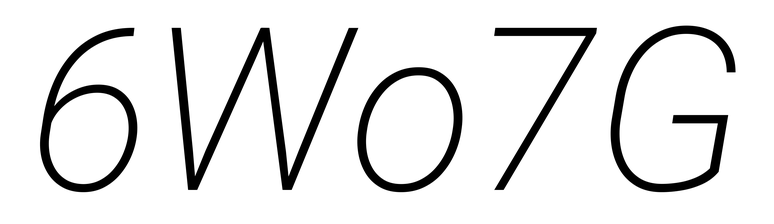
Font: Roboto-Italic_ExtraLight_Italic